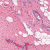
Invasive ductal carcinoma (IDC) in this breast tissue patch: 0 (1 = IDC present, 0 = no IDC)